Два проводящих стержня погружены в электролит таким образом, что глубина погружения значительно превосходит расстояние между ними (см. рисунок).  Измеренное сопротивление между стержнями оказалось равным $R$. При погружении стержней на глубину в два раза большую первоначальной, сопротивление становится равным $2 R / 3$.
Определите, каким будет сопротивление $r$ между стержнями, если глубину погружения стержней еще раз удвоить. Проводимость материала стержней значительно превышает проводимость электролита.
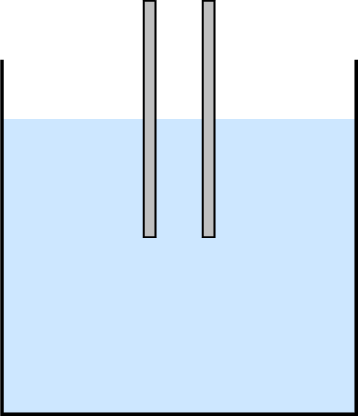
Решение: Тот факт, что сопротивление между стержнями не уменьшилось в два раза с увеличением глубины их погружения в два раза, означает, что ток протекает не только через боковые поверхности стержней, но и через торцы. Если $R_{p}$ — сопротивление, обусловленное протеканием тока через боковые поверхности, а $R_{0}$ - сопротивление, обусловленное влиянием торцов, то $$ \frac{R_{0} R_{p}}{R_{0}+R_{p}}=R. $$ В случае увеличения глубины погружения в два раза имеем $$ \frac{R_{0} \frac{R_{p}}{2}}{R_{0}+\frac{R_{p}}{2}}=\frac{2}{3} R. $$ Отсюда $R_{0}=R_{p}=2 R$ и тогда находим $$ r=\frac{R_{0} \frac{R_{p}}{4}}{R_{0}+\frac{R_{p}}{4}}=\frac{2}{5} R. $$
Ответ: $$ r=\frac{R_{0} \frac{R_{p}}{4}}{R_{0}+\frac{R_{p}}{4}}=\frac{2}{5} R. $$
Темы:
T, Электричество, Всероссийские, Проводимость